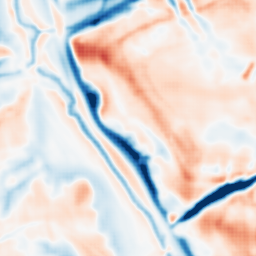
Category: multiscale
Decomposition family: dog
Decomposition parameters: sigma_low: 2
sigma_high: 10
Upsampling method: sinc_blackman
Upsampling parameters: scale: 8
kernel_size: 16
Upsampling scale: 8